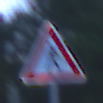
Verkehrszeichen: FussgaengerRechts
Umgebung: Outdoor, Urban
Tageszeit: Dawn
Wetter: PartlyCloudy
Licht: Natural
Jahreszeit: NotSpecified
Kontrast: LowContrast